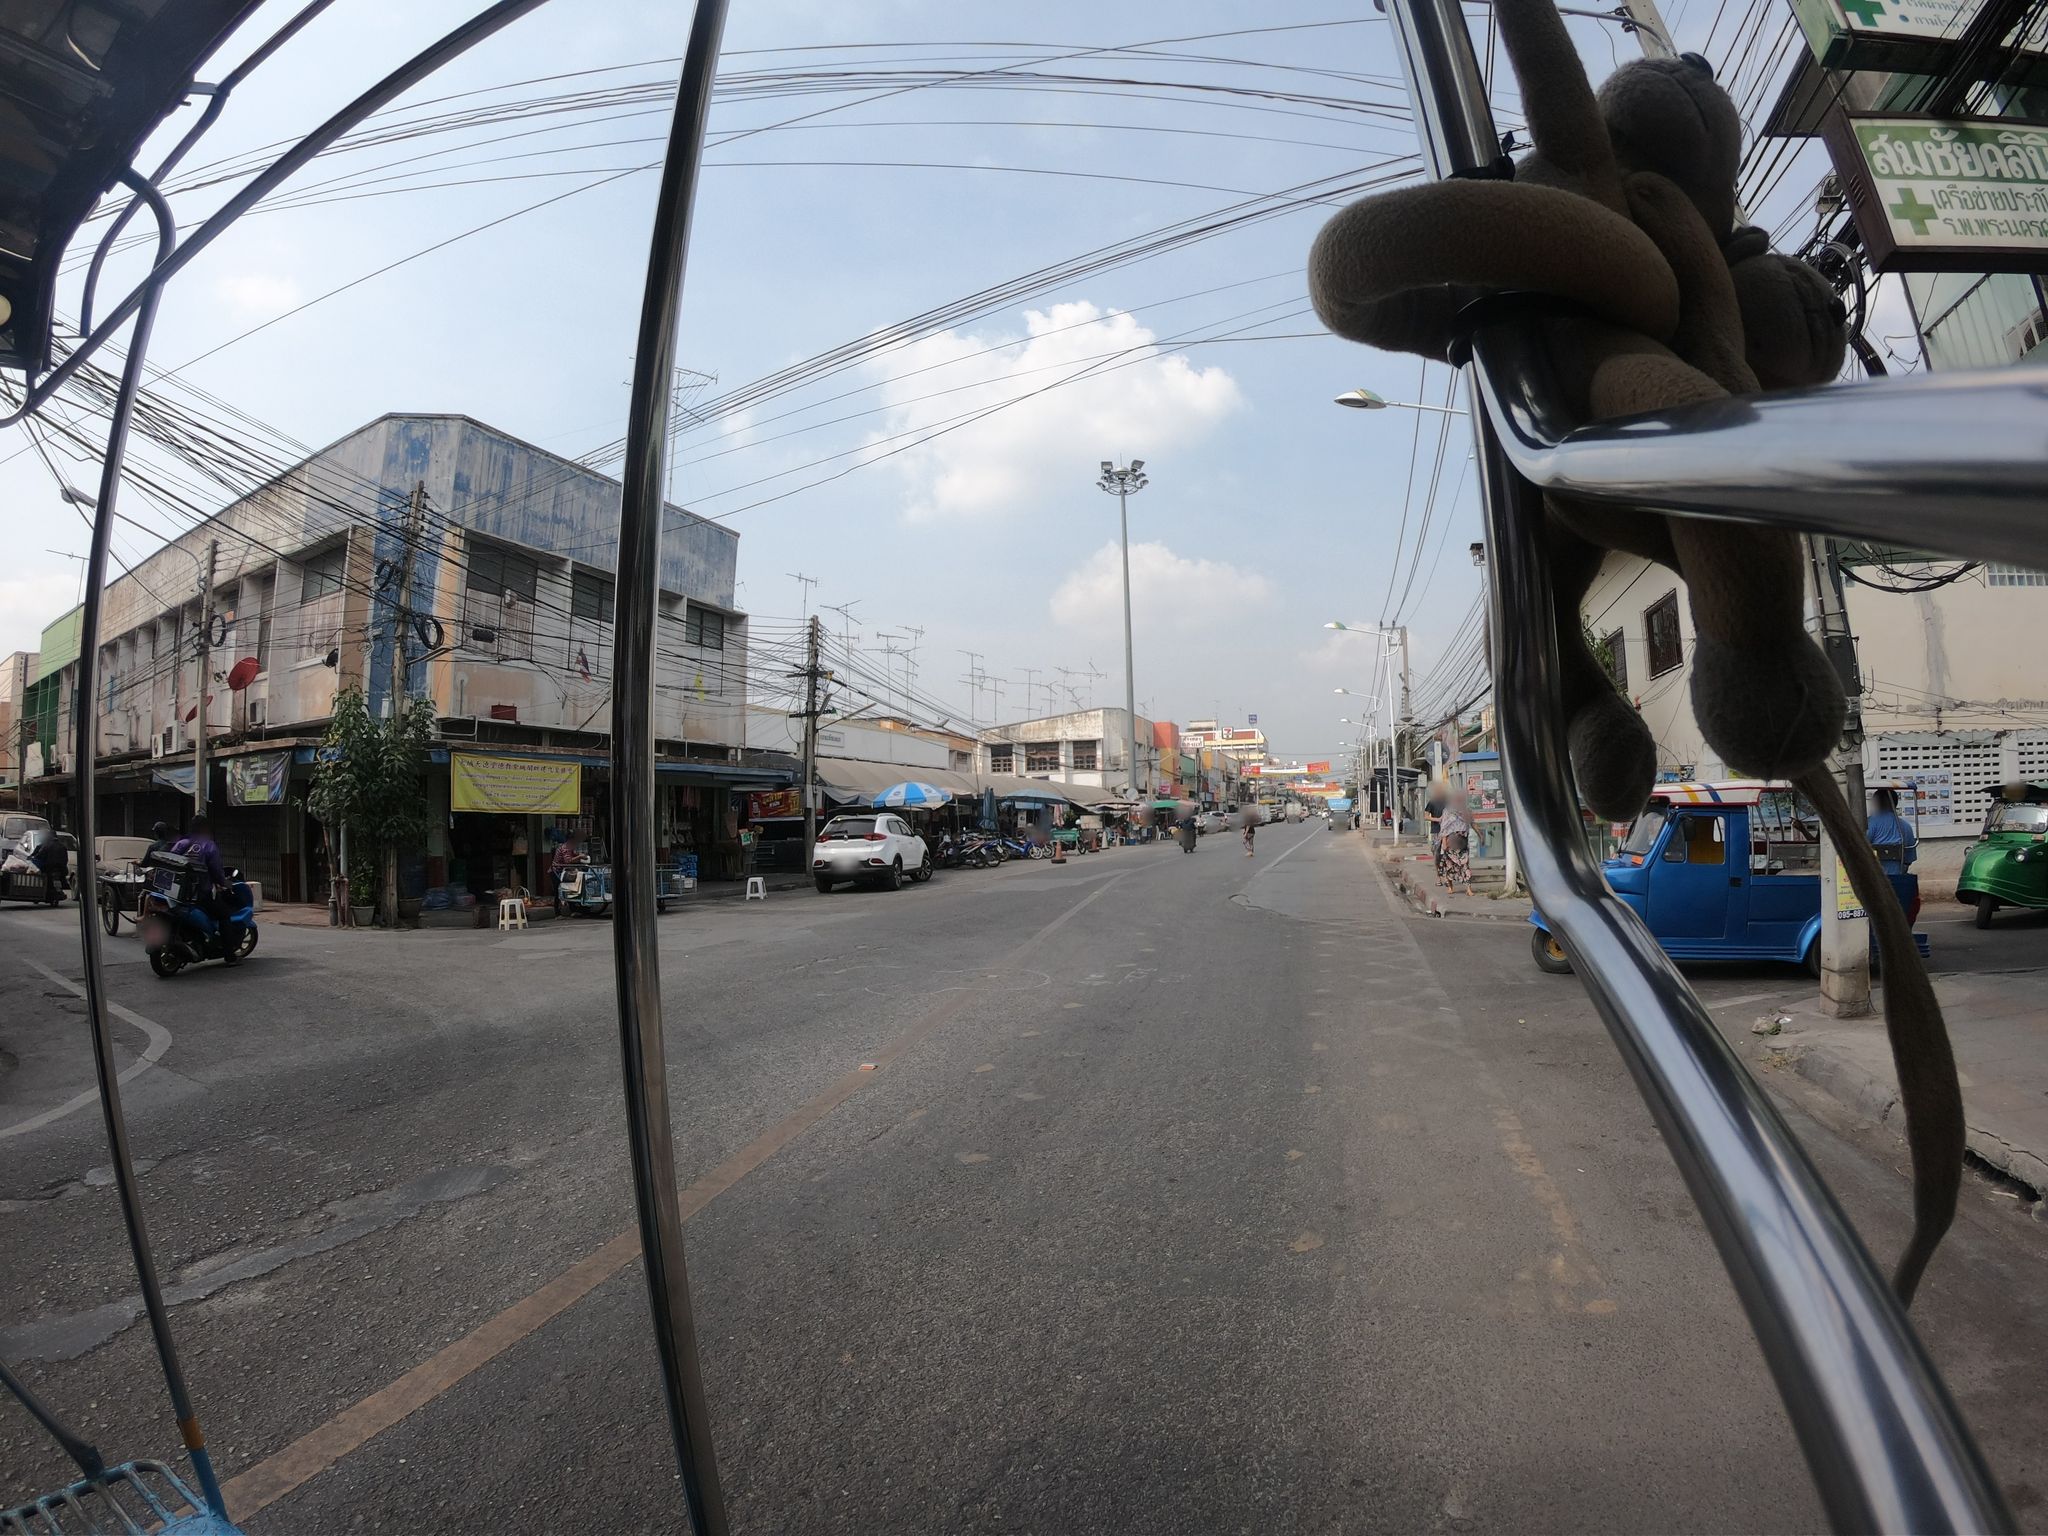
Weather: clear
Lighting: day
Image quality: good
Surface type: walking surface
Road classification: steps, path, residential
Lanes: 1
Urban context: semi-dense urban cluster
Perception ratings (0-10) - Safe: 5.79, Lively: 6.02, Beautiful: 3.31, Boring: 7.67, Depressing: 3.39, Wealthy: 4.21